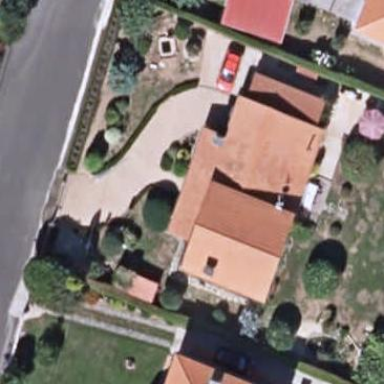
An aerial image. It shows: Simple and straightforward house.